Question: I have an odd problem with an enhanced WinForms ComboBox I wrote in C#. The box shows a list of colors with the color itself and the name of the color and is set to ComboBoxStyle.DropDownList, double buffering and DrawMode.OwnerDrawFixed. The items are drawn when the DrawItem-event is raised.
If I open the DropDown menu and scroll with the mouse wheel the behaviour and look and feel is alright.
If I use the scrollbar thumb with the left mouse button the text in the panel gets all smudgy. Only if I hover over the shown items again the items will be redrawn correctly.

Help is much appreciated!
Michael
Code of the drawing method:
'''
private void OnDrawItem(object sender, DrawItemEventArgs e)
{
if (e.Index == -1)
{
return;
}
e.DrawBackground();
Graphics grfx = e.Graphics;
grfx.FillRectangle(mWhiteBrush, e.Bounds);
ColorInfo colorInfo = (ColorInfo)Items[e.Index];
Color brushColor = colorInfo.Color;
using (SolidBrush brush = new SolidBrush(brushColor))
{
Rectangle rectangleColor = e.Bounds;
Rectangle rectangleText = e.Bounds;
rectangleColor.Width = rectangleColor.Height;
rectangleText.X += rectangleColor.Width;
rectangleText.Width -= rectangleColor.Width;
grfx.FillRectangle(brush, rectangleColor);
grfx.DrawString(colorInfo.Name, e.Font, mBlackBrush, rectangleText);
}
}
'''
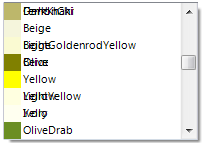
Answer: Without seeing the code, from your description, it sounds like there is a bug in your drawing code. One thing that I've seen in the past is that DrawItemEventArgs.State property of the event args can casue issues. It requires careful checking since it is a flag enum where multiple states can be set simultaneously.
Post the drawing / measuring code for more insight.
Also I assume you've double buffered this control, right?
For a quick fix try setting this:
grfx.TextRenderingHint = System.Drawing.Text.TextRenderingHint.AntiAliasGridFit;
While a more robust solution is to handle the double buffering yourself in code as follows:
'''
private void comboBox1_DrawItem(object sender, DrawItemEventArgs e)
{
if (e.Index == -1)
{
return;
}
using (Bitmap drawbuffer = new Bitmap(e.Bounds.Width, e.Bounds.Height))
{
using (Graphics grfx = Graphics.FromImage(drawbuffer))
{
grfx.FillRectangle(mWhiteBrush, 0, 0, e.Bounds.Width, e.Bounds.Height);
ColorInfo colorInfo = (ColorInfo)Items[e.Index];
Color brushColor = colorInfo.Color;
using (SolidBrush brush = new SolidBrush(brushColor))
{
Rectangle rectangleColor = new Rectangle();
Rectangle rectangleText = new Rectangle();
rectangleColor.Height = rectangleColor.Width = e.Bounds.Height;
rectangleText.X += rectangleColor.Width;
rectangleText.Width = e.Bounds.Width - e.Bounds.Height;
grfx.FillRectangle(brush, rectangleColor);
grfx.DrawString(colorInfo.Name, e.Font, mBlackBrush, rectangleText);
}
e.Graphics.DrawImageUnscaled(drawbuffer, e.Bounds);
}
}
}
'''